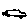
Label: car